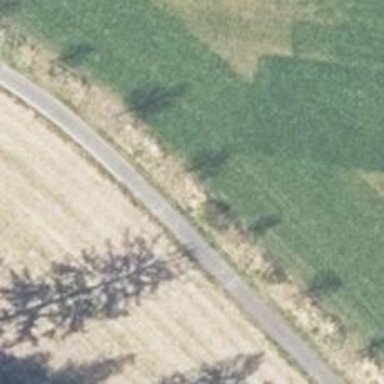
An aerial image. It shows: Row of deciduous broadleaved trees.